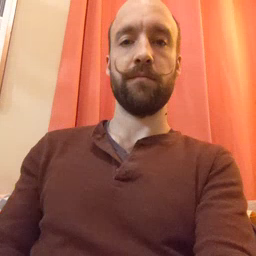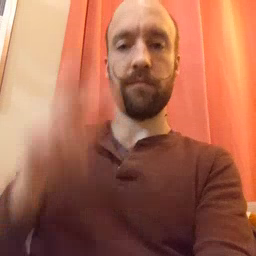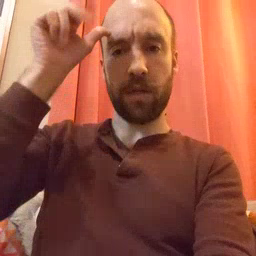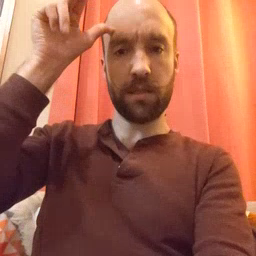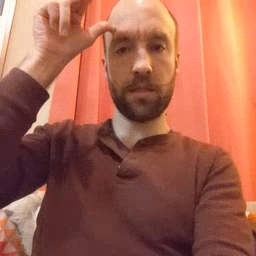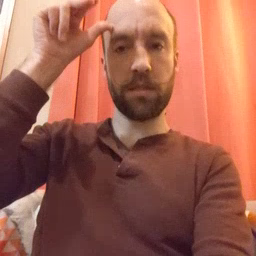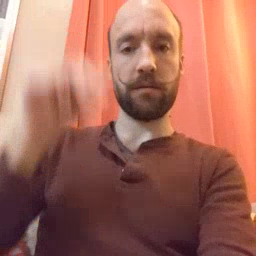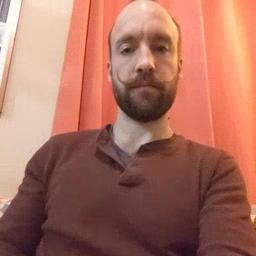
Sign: horse